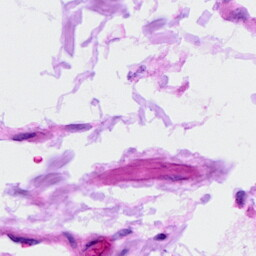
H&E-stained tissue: Ovarian